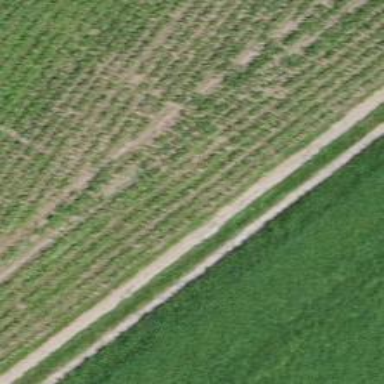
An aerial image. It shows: Grass track with Grade 4 tracktype.